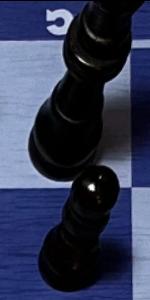
Label: Pawn_Black